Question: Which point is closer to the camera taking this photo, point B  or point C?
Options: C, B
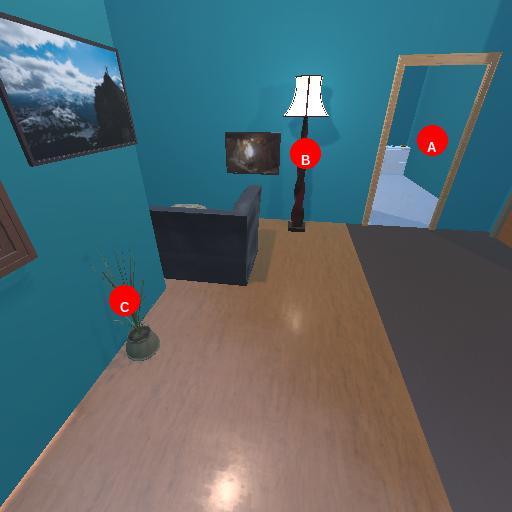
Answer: C